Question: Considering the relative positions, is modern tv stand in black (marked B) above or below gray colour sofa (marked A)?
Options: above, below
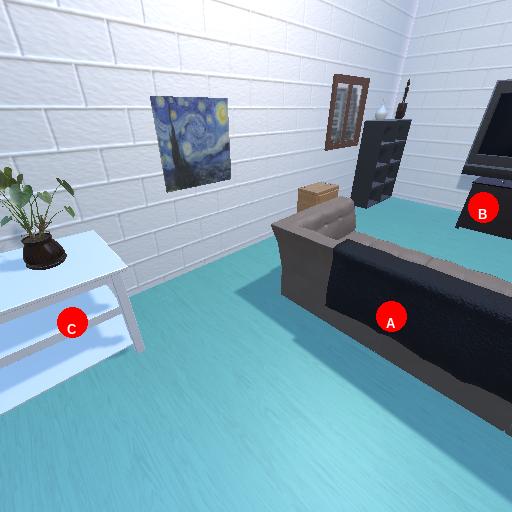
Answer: above